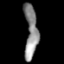
Tissue: lung
Cell type: Epithelial cells
Senescence score: 0.207
Nuclear area (px): 678
Mean DAPI intensity: 138.472